Field crop: maize
Growth stage: 2
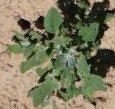
Species: chenopodium